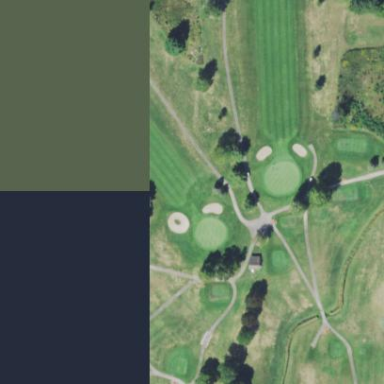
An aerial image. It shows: Golf fairway in the image.